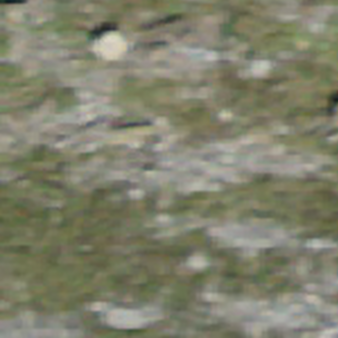
Label: other